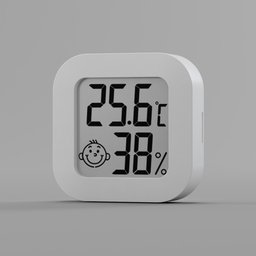
Label: electronics